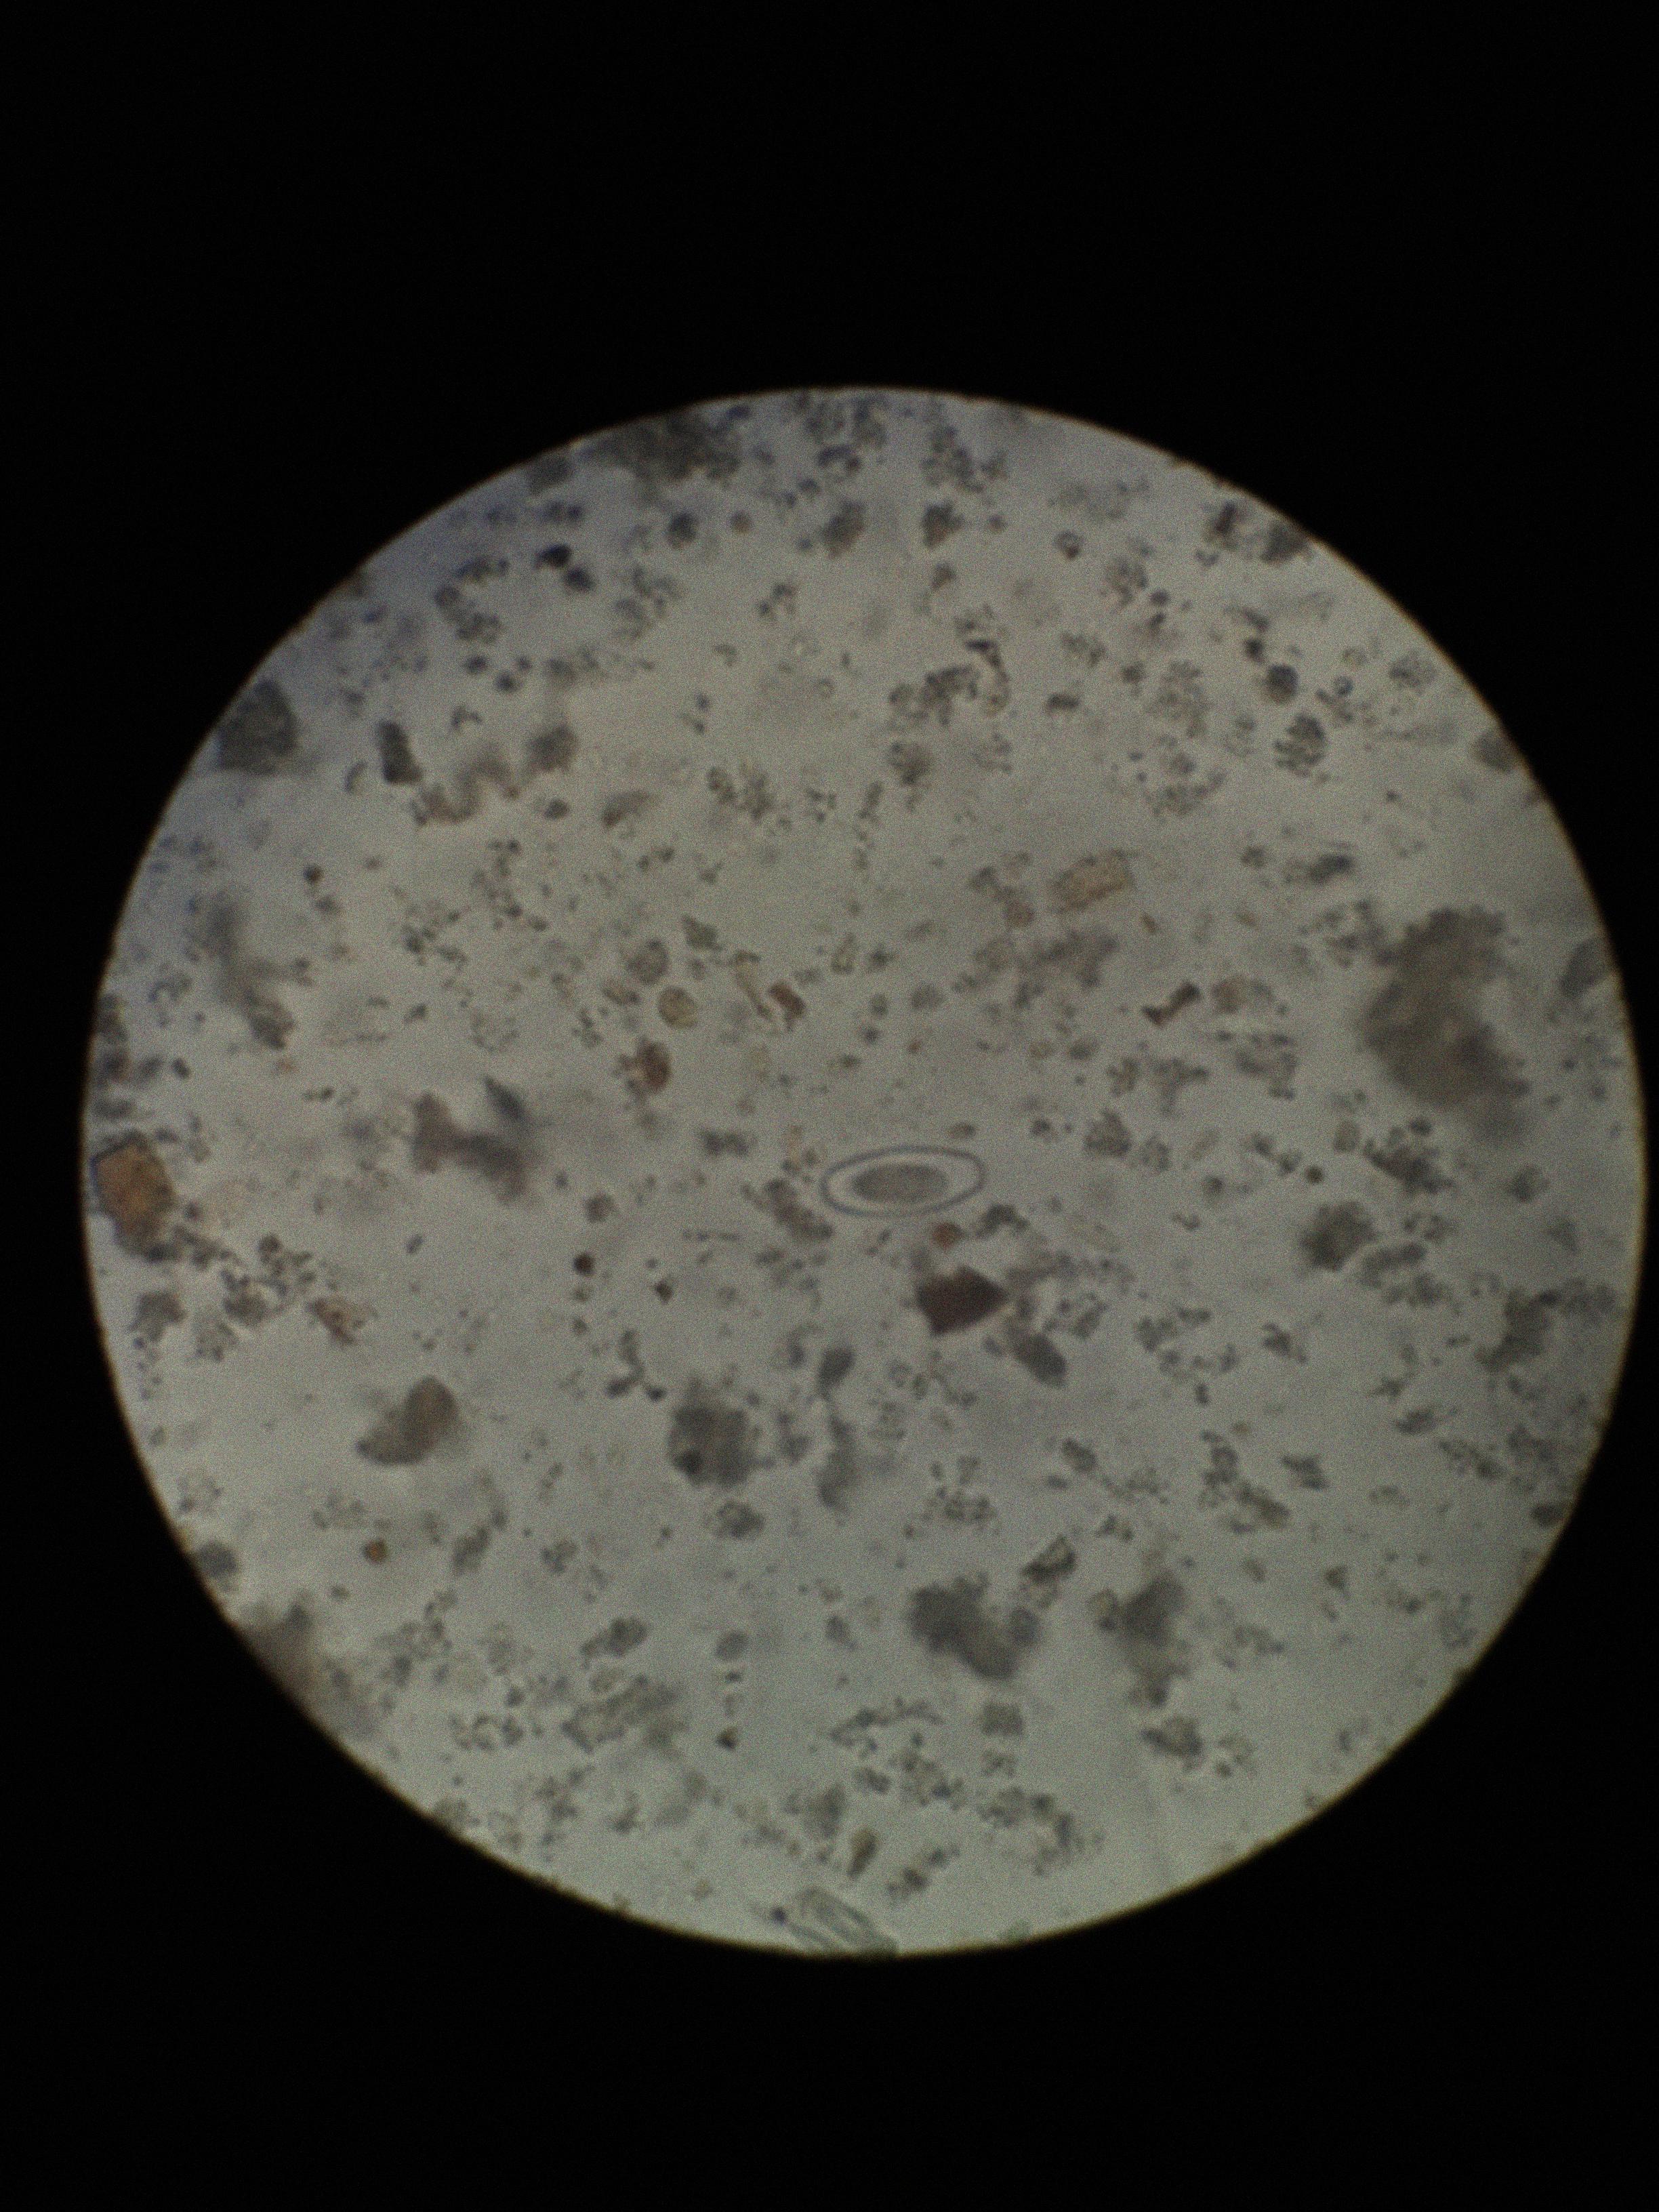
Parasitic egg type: Enterobius vermicularis